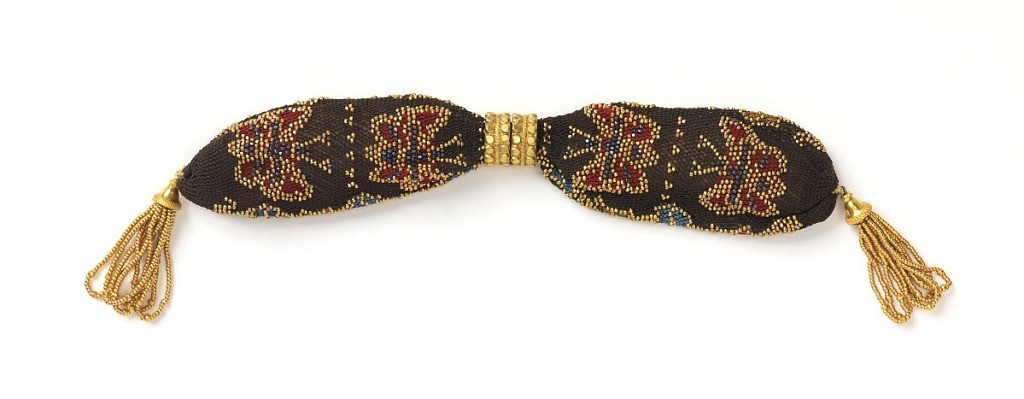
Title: Miser's purse
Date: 1810–30
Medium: metal beads, silk Technique: netting
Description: Netted black silk with areas of red, blue and tan crochet.  The red crochet is outlined with gold beads to form uniform butterfly shapes which are further decorated with iridescent dark blue beads.  A zigzag pattern of blue and tan crochet, connected by gold beads, runs lengthwise.  Two gold rings control side opening; gold tassels at each end.